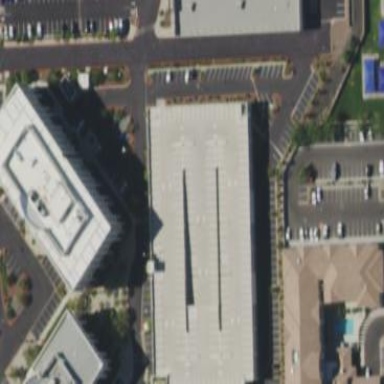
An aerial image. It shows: Multi-storey parking building.